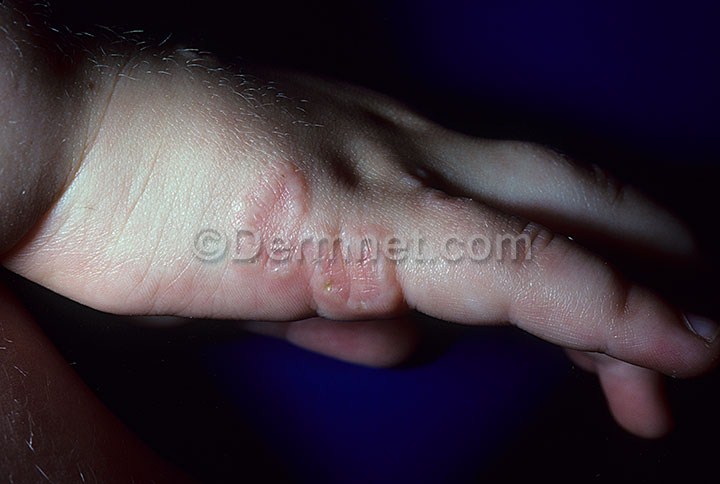
Disease: Systemic Disease